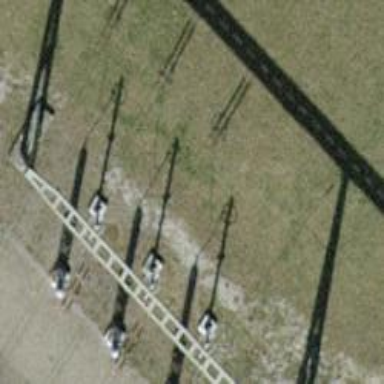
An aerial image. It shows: Insulator used in power equipment.